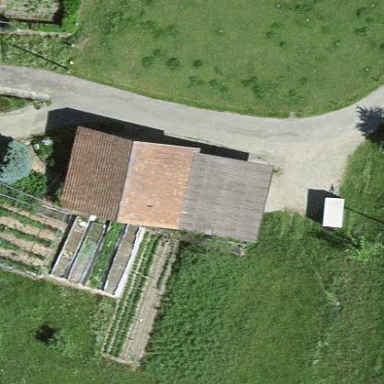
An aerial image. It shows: Barn.